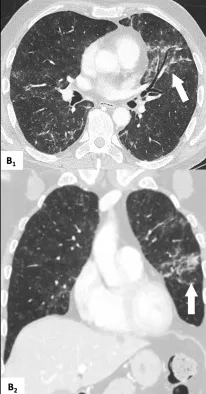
Pulmonary and esophageal affection on CT-scans. (B) diffuse pulmonary infiltrates (arrows) on transverse (B1) and coronal (B2) high resolution CT scan.
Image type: radiology (ct)